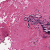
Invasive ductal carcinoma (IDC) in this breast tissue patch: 0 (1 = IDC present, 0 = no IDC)